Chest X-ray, PA view. Patient: 26 years old, sex F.
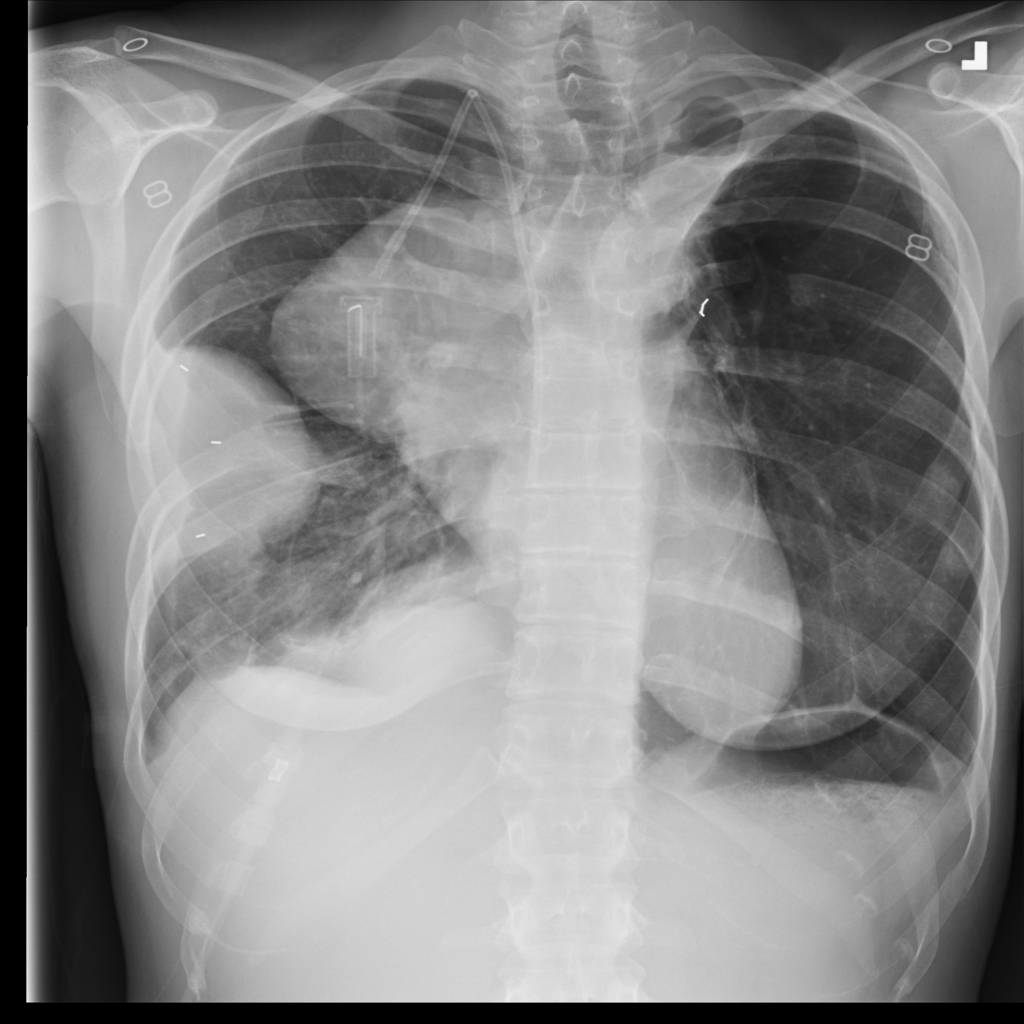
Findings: No Finding